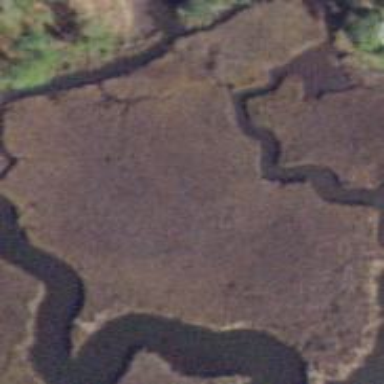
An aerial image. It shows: Saltmarsh wetland area.